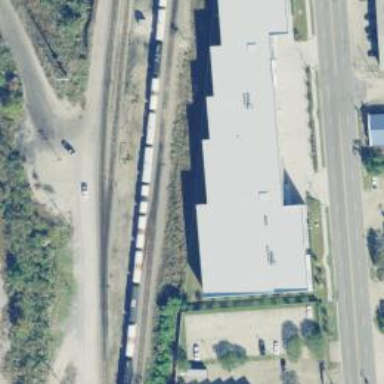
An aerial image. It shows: Railway siding with rails.